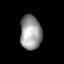
Tissue: prostate
Cell type: T cells
Senescence score: 0.2836
Nuclear area (px): 707
Mean DAPI intensity: 154.499